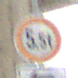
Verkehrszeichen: TatsaechlicheMasse
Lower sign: RichtungsangabeDurchPfeile2
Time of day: MorningAfternoon
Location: Roofed (Suburban)
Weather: PartlyCloudy
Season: Winter
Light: Natural